Aerial crown-view tile of a tropical tree (Barro Colorado Island, Panama), acquired 20240918:
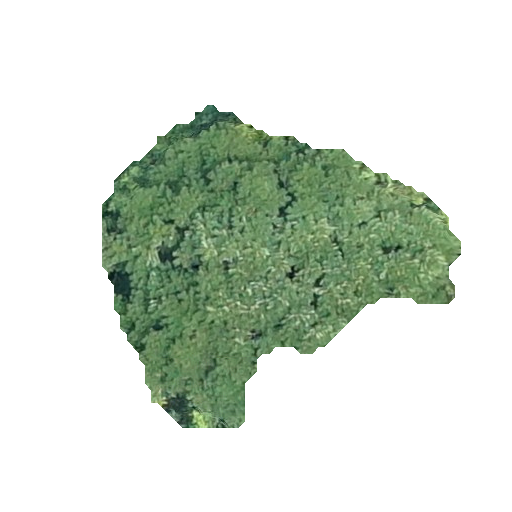
Species: Jacaranda copaia
GBIF accepted scientific name: Jacaranda copaia
Crown area: 108.133 m²